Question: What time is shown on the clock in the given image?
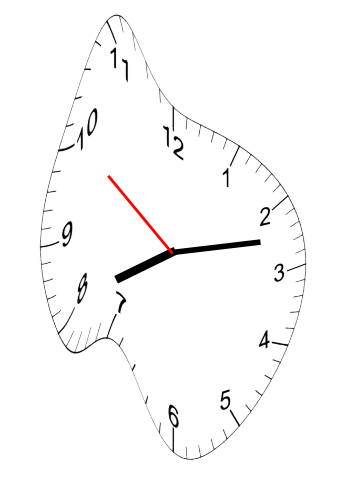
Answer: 08:12:51